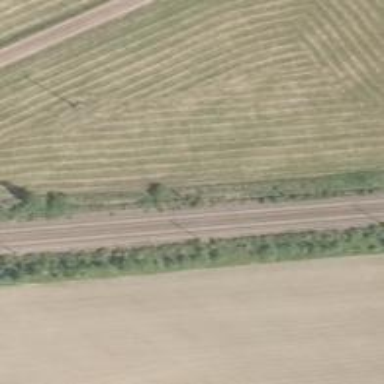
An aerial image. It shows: Railway signal supported by catenary mast.